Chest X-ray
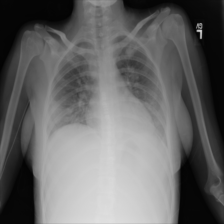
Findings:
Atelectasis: negative
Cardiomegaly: negative
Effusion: negative
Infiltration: negative
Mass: negative
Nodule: positive
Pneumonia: negative
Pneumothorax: negative
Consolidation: negative
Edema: negative
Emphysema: negative
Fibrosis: negative
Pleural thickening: negative
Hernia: negative